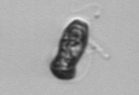
Label: Euglena